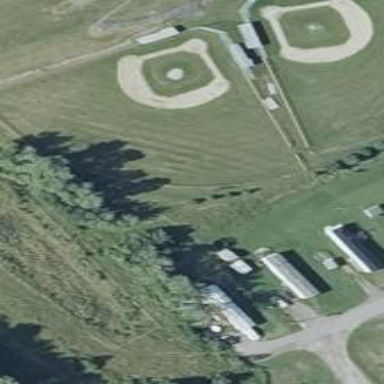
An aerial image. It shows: Baseball pitch for leisure land activities.